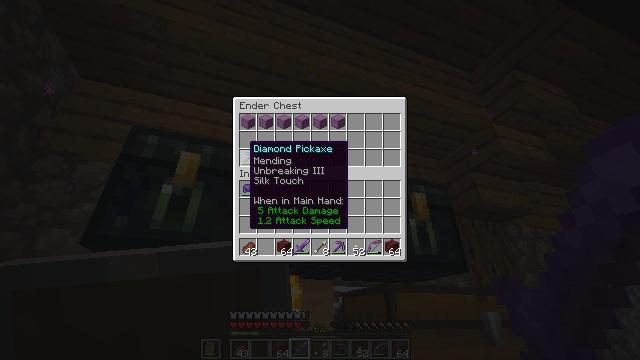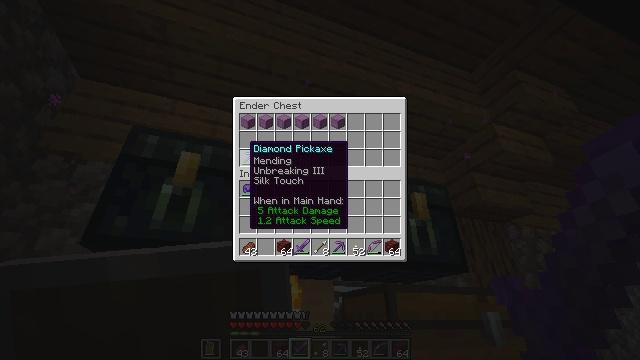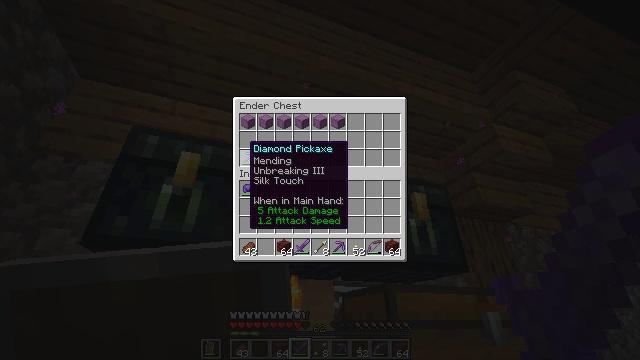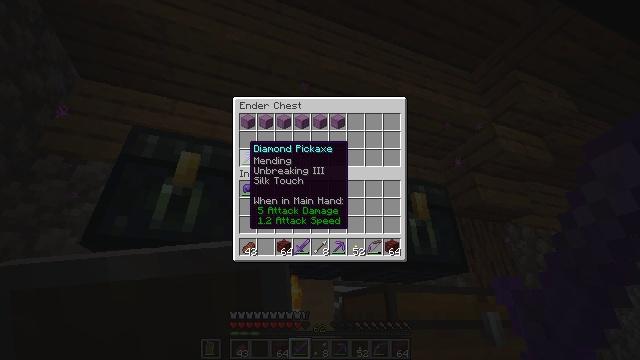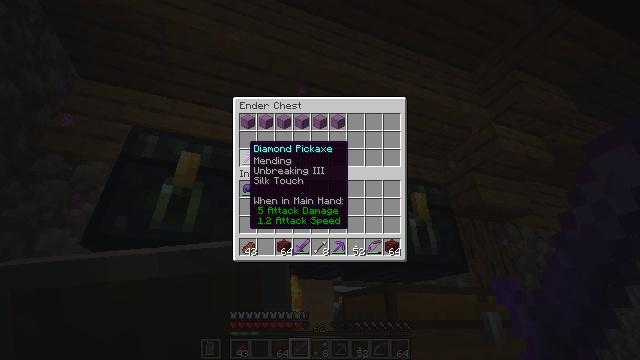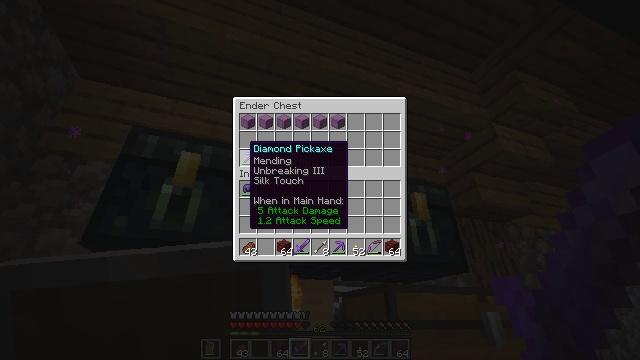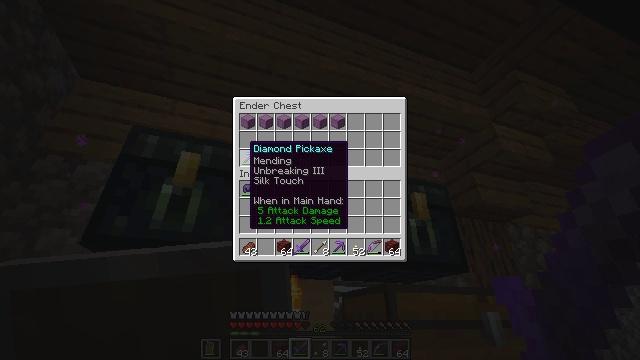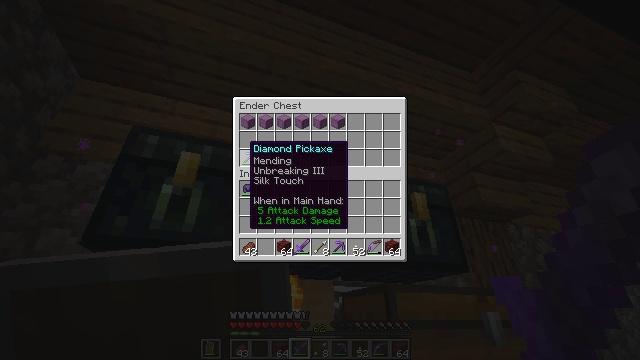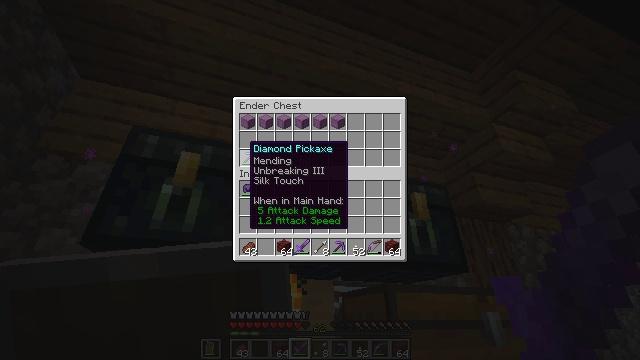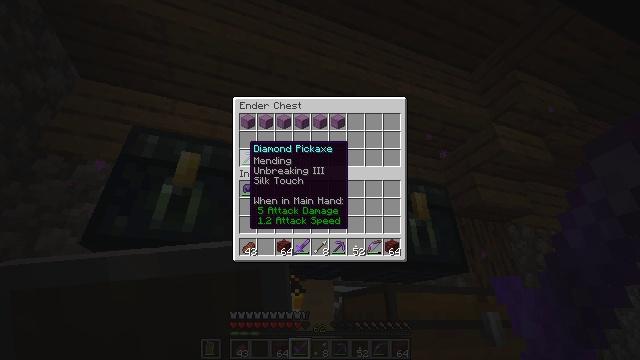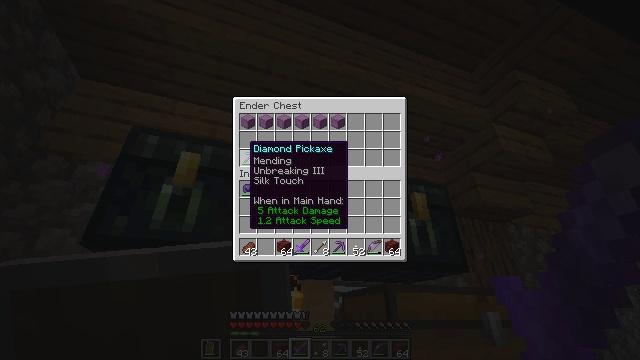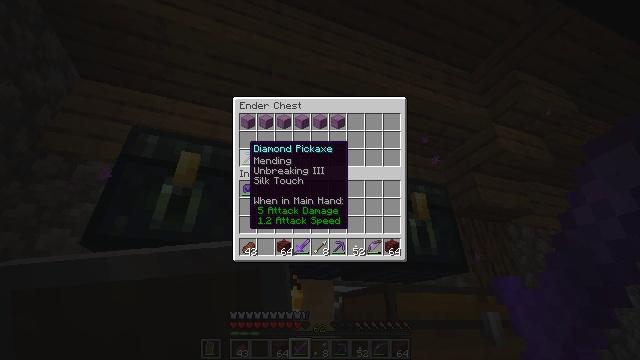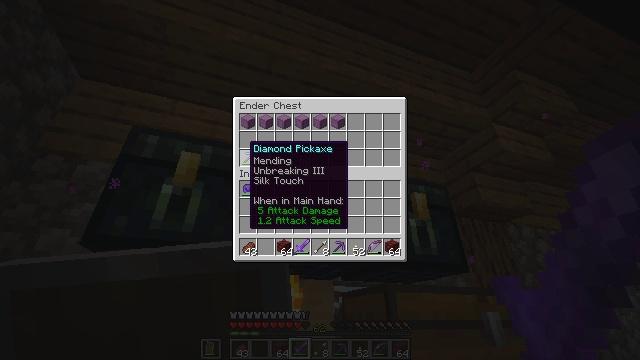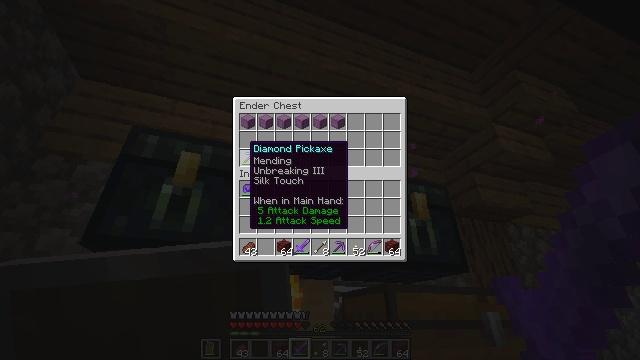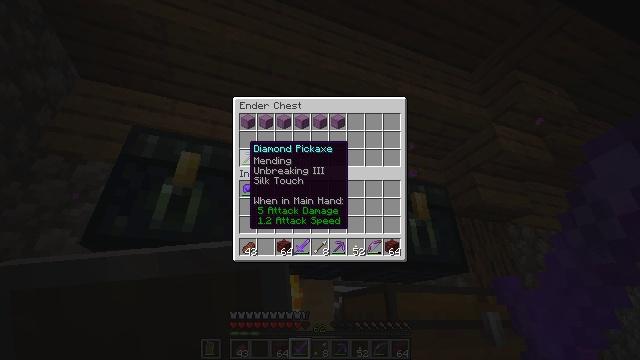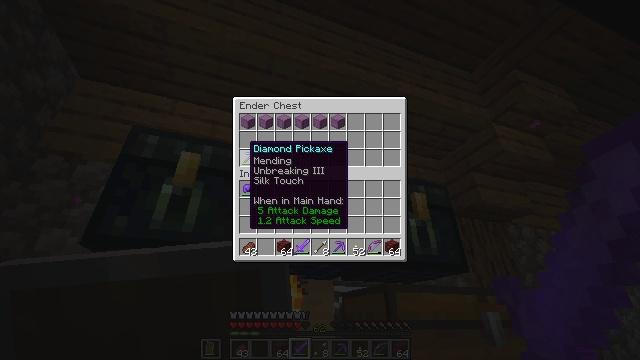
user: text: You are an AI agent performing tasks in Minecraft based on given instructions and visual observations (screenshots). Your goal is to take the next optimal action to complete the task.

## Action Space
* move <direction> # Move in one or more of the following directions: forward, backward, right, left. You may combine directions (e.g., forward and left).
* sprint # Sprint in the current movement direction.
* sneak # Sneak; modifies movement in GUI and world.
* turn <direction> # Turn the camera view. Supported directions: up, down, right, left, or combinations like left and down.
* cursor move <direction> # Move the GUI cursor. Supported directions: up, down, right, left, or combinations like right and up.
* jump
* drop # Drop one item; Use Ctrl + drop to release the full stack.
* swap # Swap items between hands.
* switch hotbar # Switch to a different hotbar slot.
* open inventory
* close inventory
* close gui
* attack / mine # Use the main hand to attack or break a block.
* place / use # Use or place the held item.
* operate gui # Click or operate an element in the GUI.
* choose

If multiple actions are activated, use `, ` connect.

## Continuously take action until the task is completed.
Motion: motion action
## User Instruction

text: Retrieve the ender chest safely.
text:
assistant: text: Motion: no_op
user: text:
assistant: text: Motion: no_op
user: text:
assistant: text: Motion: no_op
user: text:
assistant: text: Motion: no_op
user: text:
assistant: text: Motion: no_op
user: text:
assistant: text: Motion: no_op
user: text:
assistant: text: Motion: no_op
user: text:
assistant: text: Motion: no_op
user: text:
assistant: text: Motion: no_op
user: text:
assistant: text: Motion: no_op
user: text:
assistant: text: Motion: no_op
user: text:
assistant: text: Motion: no_op
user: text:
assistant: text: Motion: no_op
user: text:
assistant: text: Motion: no_op
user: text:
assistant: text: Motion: no_op
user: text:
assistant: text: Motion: no_op
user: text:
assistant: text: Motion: no_op
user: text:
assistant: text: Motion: no_op
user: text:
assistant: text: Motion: no_op
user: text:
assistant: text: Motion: no_op
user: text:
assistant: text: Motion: no_op
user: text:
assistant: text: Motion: no_op
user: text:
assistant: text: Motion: no_op
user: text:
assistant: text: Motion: turn right
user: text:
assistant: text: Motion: turn right
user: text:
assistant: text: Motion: turn right and up
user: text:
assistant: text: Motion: turn right
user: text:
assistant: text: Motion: no_op
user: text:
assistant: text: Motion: no_op
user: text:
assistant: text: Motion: no_op